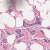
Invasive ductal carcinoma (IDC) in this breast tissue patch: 1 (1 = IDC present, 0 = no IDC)